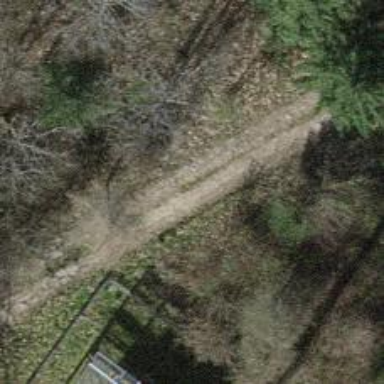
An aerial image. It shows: Gravel track with Grade 3 quality.